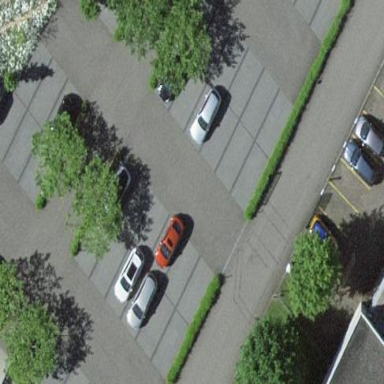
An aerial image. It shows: Parking area.